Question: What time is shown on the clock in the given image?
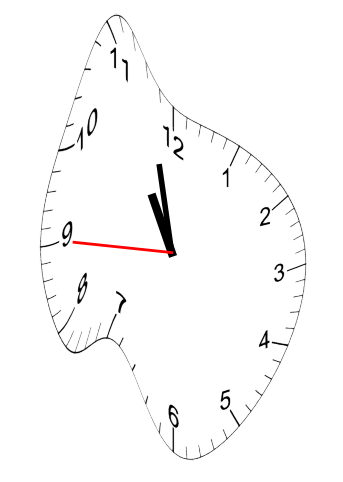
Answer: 10:57:45